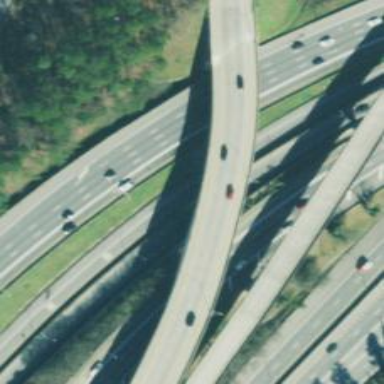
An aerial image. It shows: Motorway link.